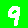
Digit: 9